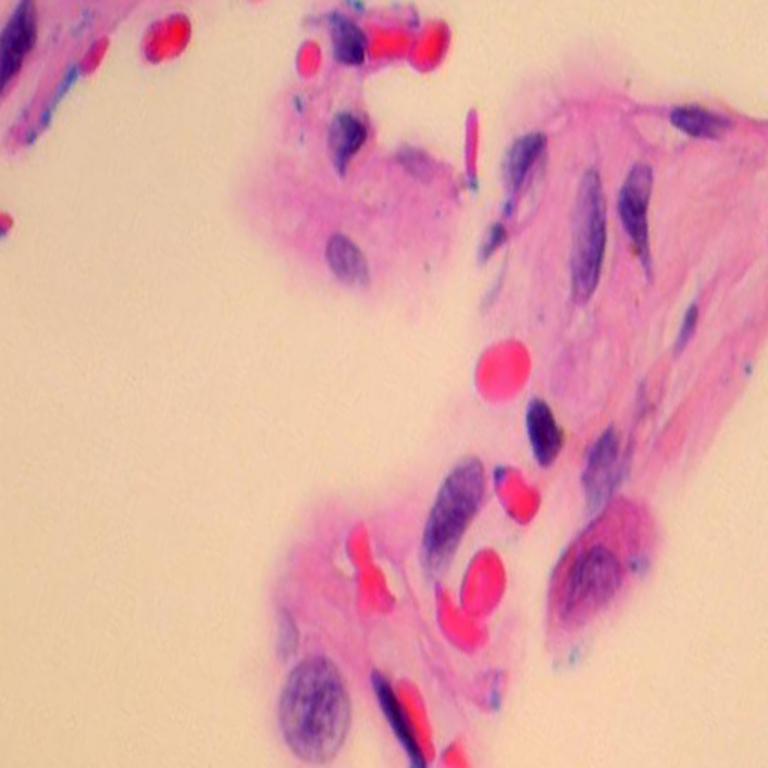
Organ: lung
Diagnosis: benign